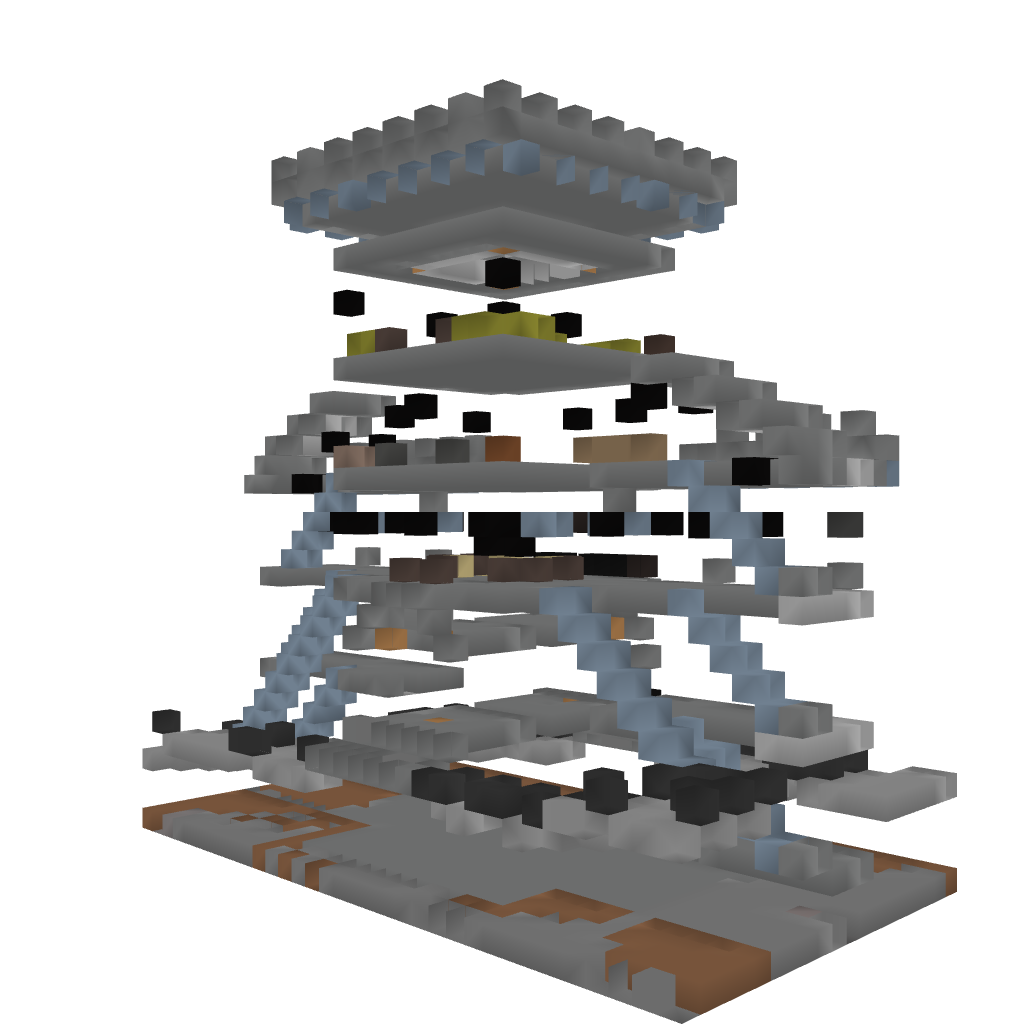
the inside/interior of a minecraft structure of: Skin System redstone door (5 by 3 pistons)